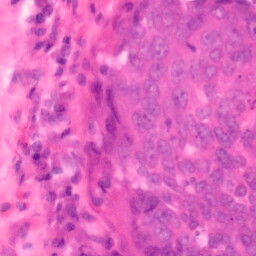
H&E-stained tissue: Colon